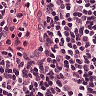
Metastatic tissue present: no